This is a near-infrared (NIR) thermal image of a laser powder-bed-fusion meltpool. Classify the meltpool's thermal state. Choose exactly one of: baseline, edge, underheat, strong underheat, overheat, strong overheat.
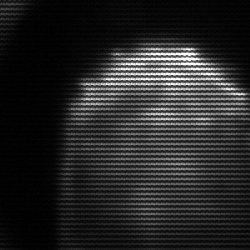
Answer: edge